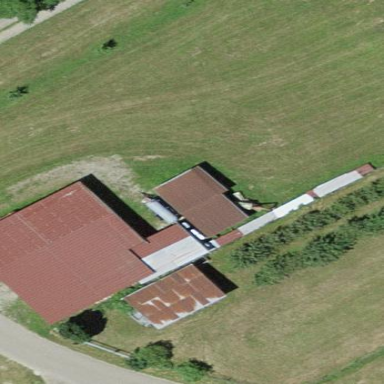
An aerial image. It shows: Barn.